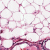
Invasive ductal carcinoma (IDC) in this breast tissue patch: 0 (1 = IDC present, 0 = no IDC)